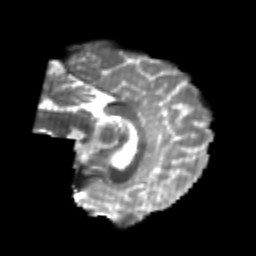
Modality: T2w
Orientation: sagittal
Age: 24
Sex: female
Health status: healthy
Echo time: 0.074 s